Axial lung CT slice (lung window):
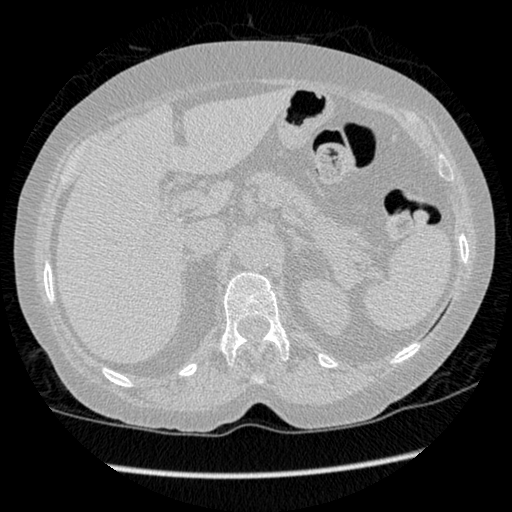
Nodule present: no